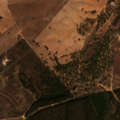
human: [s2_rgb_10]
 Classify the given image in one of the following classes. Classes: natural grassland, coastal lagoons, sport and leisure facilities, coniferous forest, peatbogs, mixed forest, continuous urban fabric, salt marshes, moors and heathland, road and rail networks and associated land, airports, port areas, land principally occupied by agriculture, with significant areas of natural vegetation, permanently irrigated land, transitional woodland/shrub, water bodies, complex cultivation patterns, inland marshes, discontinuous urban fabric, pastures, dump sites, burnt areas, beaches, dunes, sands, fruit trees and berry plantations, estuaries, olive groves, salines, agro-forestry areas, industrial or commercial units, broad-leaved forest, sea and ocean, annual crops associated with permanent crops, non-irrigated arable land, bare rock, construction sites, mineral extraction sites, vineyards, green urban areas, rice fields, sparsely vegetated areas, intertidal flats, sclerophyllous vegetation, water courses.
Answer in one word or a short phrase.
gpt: non-irrigated arable land, permanently irrigated land, land principally occupied by agriculture, with significant areas of natural vegetation, broad-leaved forest, transitional woodland/shrub